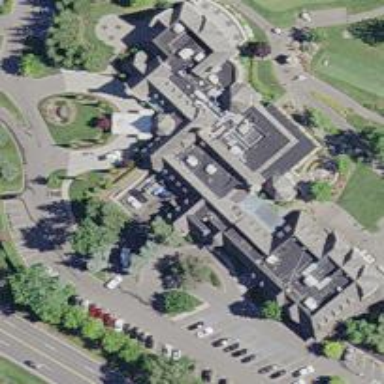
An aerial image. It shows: Golf clubhouse.